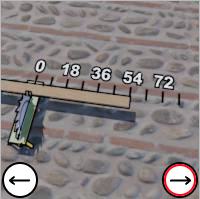
Task: length
Answer: 54
First scale value: 18.0